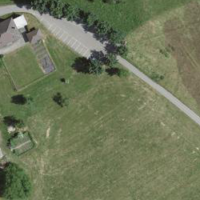
EUNIS habitat code: 24
Species observed at this site:
Milvus milvus
Pernis apivorus